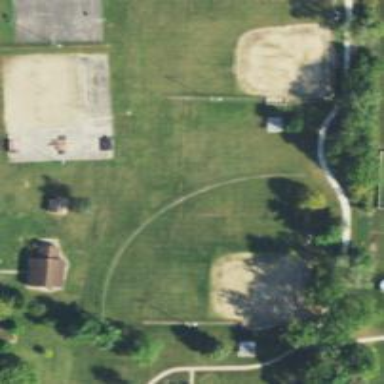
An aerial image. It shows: Softball pitch for leisure sports.